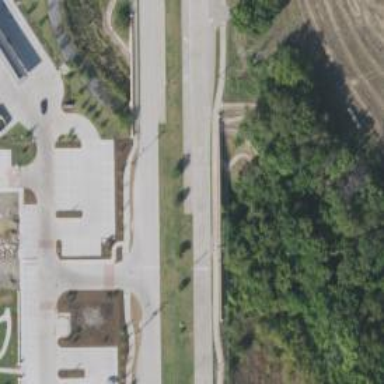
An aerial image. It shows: Secondary road with bridge and separate sidewalks.